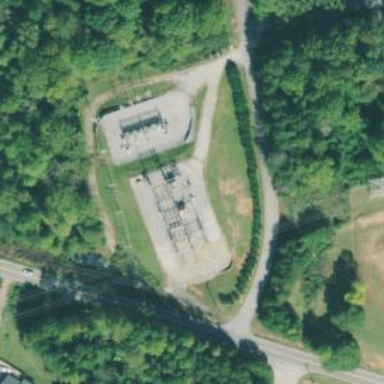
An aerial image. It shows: Distribution power substation secured by fence.